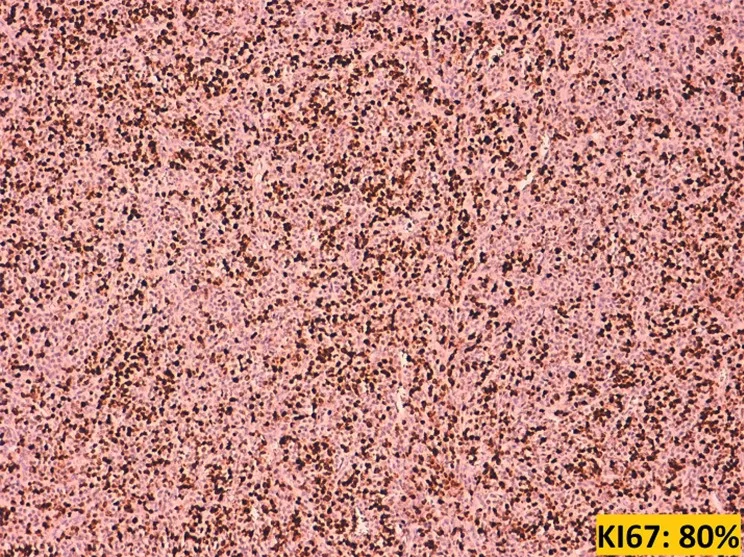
Ki67 estimated at 80%.
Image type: pathology (immunostaining)